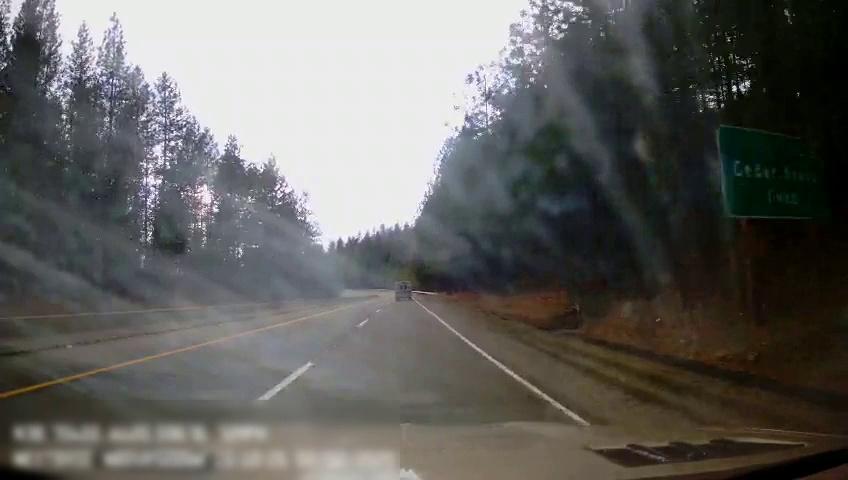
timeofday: Day
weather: Cloudy
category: Drivable Space
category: Drivable Space
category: Vehicles | Van
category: Lanes | Current Lane
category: Lanes | Alternate Lane
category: Lanes | Alternate Lane
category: Traffic | Signs